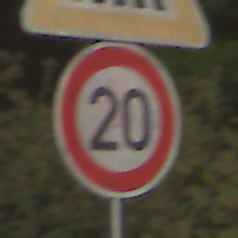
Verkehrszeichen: Geschwindigkeit20
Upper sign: FussgaengerueberwegLinks
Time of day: MorningAfternoon
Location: Outdoor (RoadRail)
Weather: Clear
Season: NotSpecified
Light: Natural